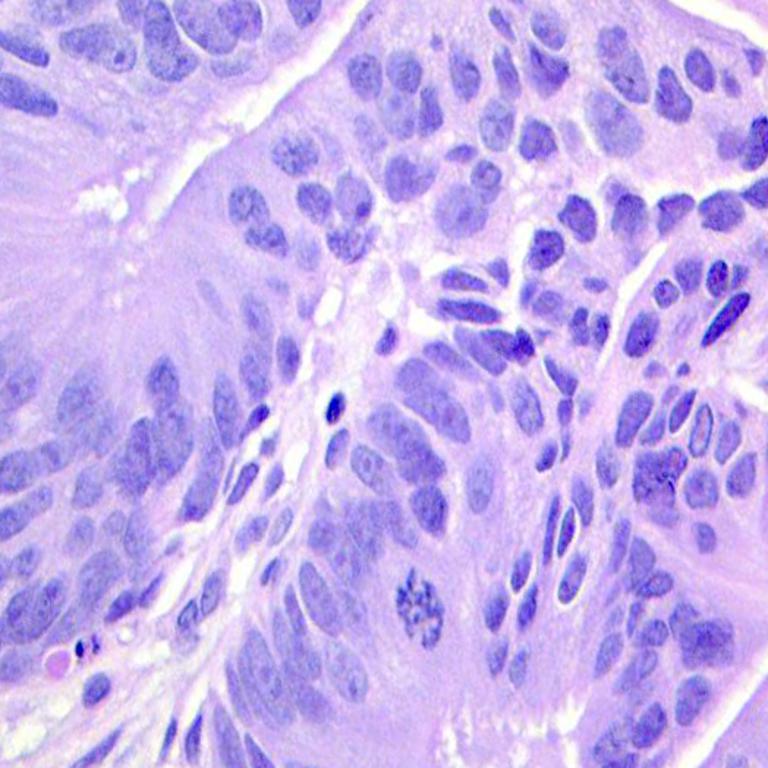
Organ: colon
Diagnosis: adenocarcinomas